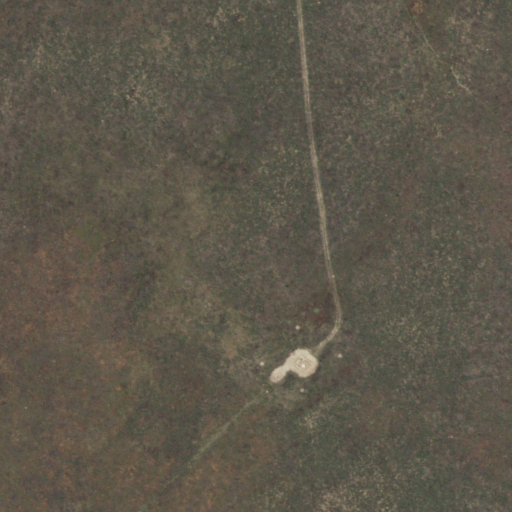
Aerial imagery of plain(s) in Kansas named Pasture Number Twentyfive containing shrub, open development, and grassland